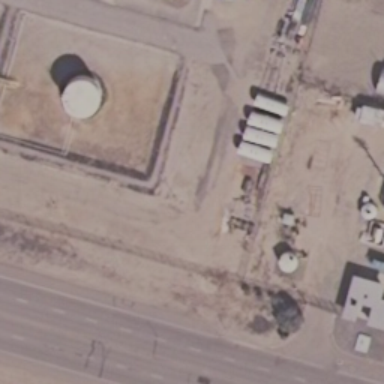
A small white storage tank is on the ground with a road beside .